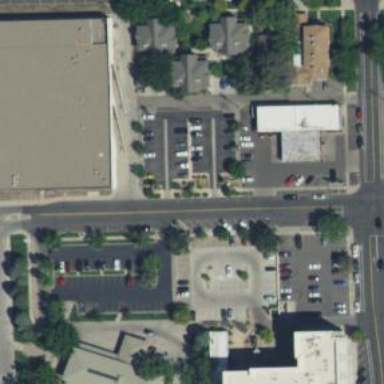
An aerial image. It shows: Parking space is available.